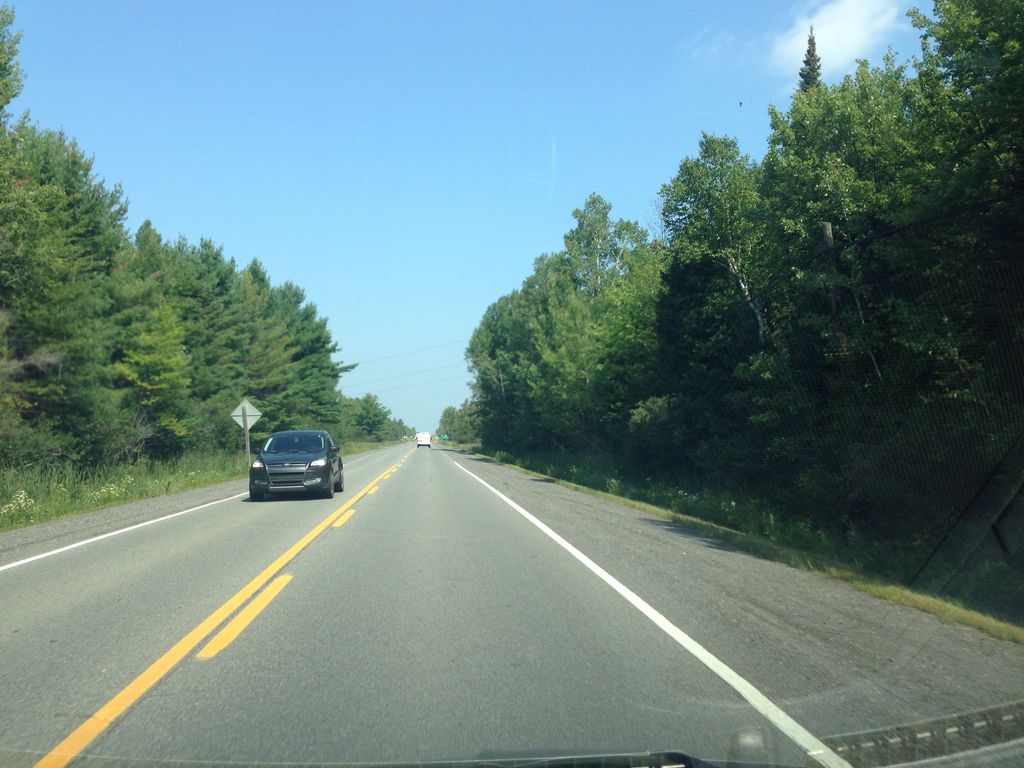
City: ottawa-gatineau